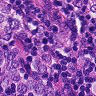
Metastatic tissue present: yes